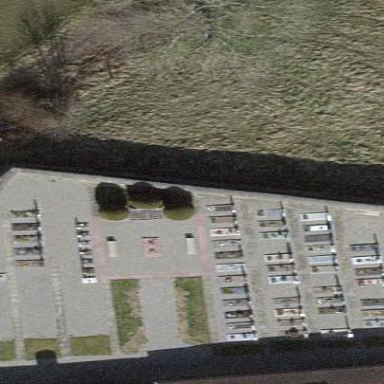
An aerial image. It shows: Graveyard.